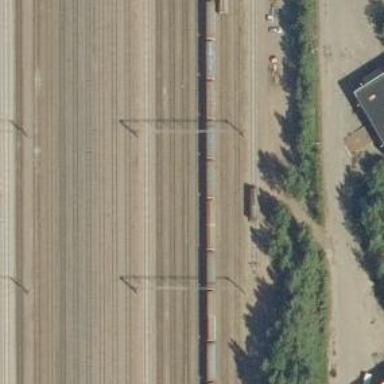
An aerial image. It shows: Railway yard.